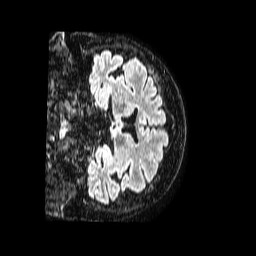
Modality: FLAIR
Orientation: coronal
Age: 76
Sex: female
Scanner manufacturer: philips
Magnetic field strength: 1.5 T
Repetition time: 4.8 s
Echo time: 0.3 s